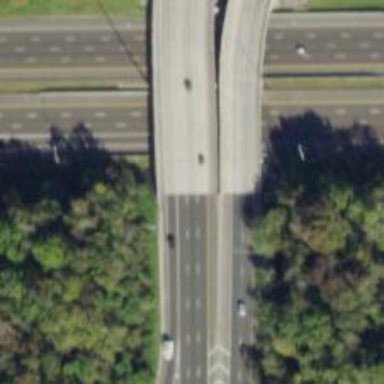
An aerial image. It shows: Motorway bridge with asphalt surface.